Question: I'm using the following HTML code to create a form but the width of the "phone" label seems to be ignored no matter what I set it to. I've set it explicitly to 50px.

'''
<div name="VGroup968" style="position:absolute;left:36px;top:54px;width:380px;height:166px;">
<div style="padding-bottom:6px"><div name="HGroup568" style="width:180px;height:23px;">
<div style="display:inline;padding-right:2px"><label name="Label589" style="position:relative;vertical-align: middle;width:50px;height:12px;font-family:Arial;font-size:12px;">Phone</label></div>
<div style="display:inline;"><input type="input" name="TextInput547" style="width:120px;height:22px;font-family:Arial;font-size:12px;padding:0;border:1px solid #696969;"/></div>
</div></div>
<div style="padding-bottom:6px"><div name="HGroup616" style="width:180px;height:23px;">
<div style="display:inline;padding-right:2px"><label name="Label665" style="position:relative;vertical-align: middle;width:50px;height:12px;font-family:Arial;font-size:12px;">Message</label></div>
<div style="display:inline;"><input type="input" name="TextInput554" style="width:120px;height:22px;font-family:Arial;font-size:12px;padding:0;border:1px solid #696969;"/></div>
</div></div>
'''
Is there something I'm missing?
<URL>
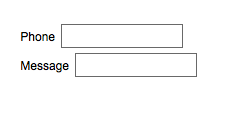
Answer: The width property does not apply to non-replaced inline elements (such as 'label').
Add 'display: inline-block' and it will work.
<URL>
From the <URL>:
> Applies to: all elements but non-replaced inline elements, table
rows, and row groups
Also, see <URL> which roughly sums up that inline elements - means:
inline elements that can contain text like '<a>, <span> <label>' etc.